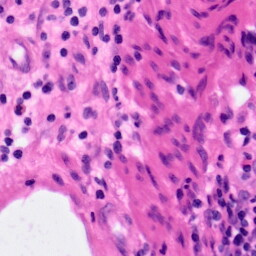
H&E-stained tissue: Pancreatic